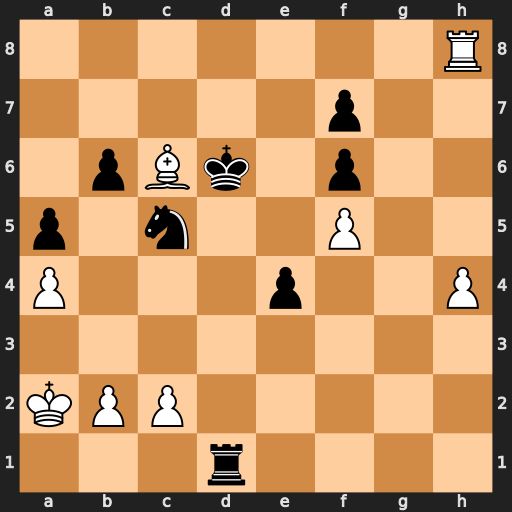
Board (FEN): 7R/5p2/1pBk1p2/p1n2P2/P3p2P/8/KPP5/3r4
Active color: w
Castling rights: -
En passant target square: -
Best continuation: Rd8+ Ke5 Rxd1